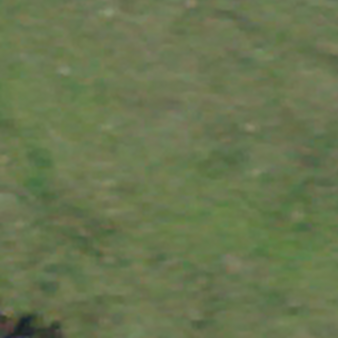
Label: other